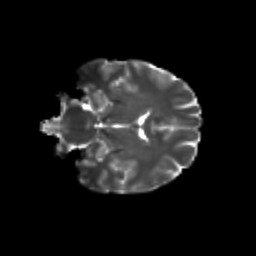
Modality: T2w
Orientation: coronal
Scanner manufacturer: siemens
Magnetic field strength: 3 T
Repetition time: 9.2 s
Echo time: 0.084 s